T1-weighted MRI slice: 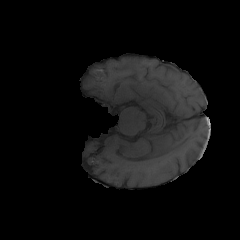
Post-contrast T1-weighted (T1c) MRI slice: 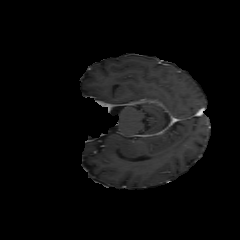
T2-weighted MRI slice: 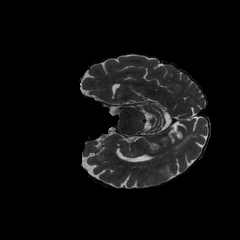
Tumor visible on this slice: no